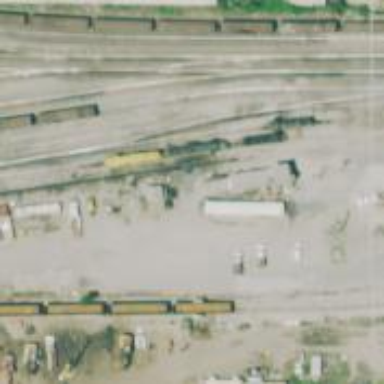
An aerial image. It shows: Railway service station.